Question: [C#, Visual Studio 2008, Windows 7 64]
I have a in my class. This data grid view uses so that each cell contains a checkbox.
Here is a screenshot of one of the rows:

I want to be able to detect if the user selects the cell (somewhere in the cell but not on top of the checkbox). I also want to detect i the user selects the checkbox. In order to do this my code must set callbacks for both events:
'''
this.CellClick += cellClick; // callback when the user selects a cell
this.CellContentClick += cellContentClick; // callback when the user selects a checkbox
'''
Here are the callback methods:
'''
private void cellContentClick(object sender, DataGridViewCellEventArgs e)
{
toggleCellCheck(e.RowIndex, e.ColumnIndex);
}
private void cellClick(object sender, DataGridViewCellEventArgs e)
{
toggleCellCheck(e.RowIndex, e.ColumnIndex);
}
private void toggleCellCheck(int row, int column)
{
bool isChecked = (bool)this[column, row].EditedFormattedValue;
this.Rows[row].Cells[column].Value = !isChecked;
}
'''
( As you can see the method gets the checkbox value and toggles it, checked->unchecked or unchecked->checked.)
When the user clicks anywhere in a cell that is not the checkbox only one callback is fired, . The method is subsequently called and the checkbox state flips.
This is the exact behavior I want.
The problem I am having is, when the user clicks directly on a checkbox events get fired in the following order: then .
Both callbacks being executed results in the checkbox state being toggled after the first callback and then toggled again after the second callback. The net result of course is the checkbox status does not change.
Is there some way I can configure the class to stop both callbacks from being fired? Or, is there a way I can detect (inside the method) that this is the callback, or the callback was generated by clicking a checkbox, and then just exit without calling ?
I was thinking something like the following:
'''
private void cellContentClick(object sender, DataGridViewCellEventArgs e)
{
// if sender/sender child/etc. is of type checkbox then return because
// _cellClick_ has already been called to change the checkbox checked property
// something like the following:
//
// if (typeof(sender) == CheckBox) return;
// else toggleCellCheck(e.RowIndex, e.ColumnIndex);
}
'''
Thanks!
Jan
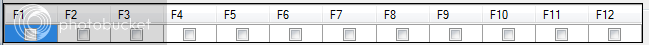
Answer: You should not need the cell content click handler - cell click is called when the checkbox is selected.
It appears that your end goal is to make the grid respond to the cell content being clicked as well as the actual checkbox beiong clicked .
To do this, just attach to the cell click event with something like this:
'''
void dataGridView1_CellClick(object sender, DataGridViewCellEventArgs e)
{
if (dataGridView1.Columns[e.ColumnIndex].Name == "checkboxcolumn")
{
Console.WriteLine("Click");
bool isChecked = (bool)dataGridView1[e.ColumnIndex, e.RowIndex].EditedFormattedValue;
dataGridView1.Rows[e.RowIndex].Cells[e.ColumnIndex].Value = !isChecked;
dataGridView1.EndEdit();
}
}
'''
---
I would advise against this sort of ui modification - the default behaviours for controls like the DataGridView are wide spread and well tested. Changing them is usually a bad idea.